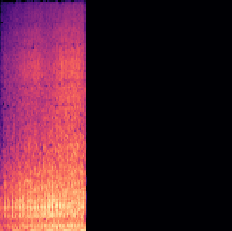
Sound class: Helicopter